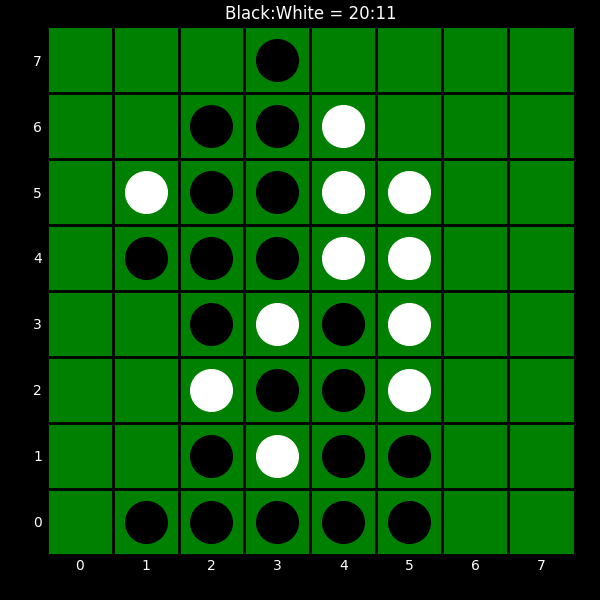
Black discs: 20
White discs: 11